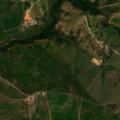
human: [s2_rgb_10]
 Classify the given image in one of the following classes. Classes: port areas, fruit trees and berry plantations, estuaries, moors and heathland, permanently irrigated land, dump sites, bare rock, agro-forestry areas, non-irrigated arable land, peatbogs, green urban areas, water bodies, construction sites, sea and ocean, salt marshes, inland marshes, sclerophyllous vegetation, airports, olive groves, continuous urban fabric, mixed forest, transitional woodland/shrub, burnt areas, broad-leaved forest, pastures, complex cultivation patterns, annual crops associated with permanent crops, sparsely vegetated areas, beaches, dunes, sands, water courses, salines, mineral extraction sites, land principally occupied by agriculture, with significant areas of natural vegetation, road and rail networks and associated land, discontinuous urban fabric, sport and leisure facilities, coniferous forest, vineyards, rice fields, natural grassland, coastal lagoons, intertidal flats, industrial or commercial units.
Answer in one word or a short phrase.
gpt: continuous urban fabric